Question: In Wrote A module for 8 bit barrel shifter and rotate, and it return x for outputs, i don't know how to solve it !
I should write this module with generate syntax, i uploaded picture for 4 bit barrel shifter and rotate

'''
module OneGate(input D, S, W0, output W);
wire Temp;
and (Temp, D, S);
or (W, Temp, W0);
endmodule
module Barrel_Shifter_8_bit(input [7:0]D, [7:0]S, SbarR, output [8:0]W);
integer i;
wire Temp;
wire [8:0]WW[8:0];
genvar col, row;
generate
for (row = 0; row < 8; row = row + 1) begin
for (col = 0; col < 8; col = col + 1) begin
if (col == 0) begin
assign WW[row][0] = 0;
end
if (row + col < 8)
OneGate Gates(D[row + col], S[col], WW[row][col], WW[row][col+1]);
else
OneGate Gates(D[col - ( 3 - row)] & SbarR, S[col], WW[row][col], WW[row][col+1]);
end
end
endgenerate
assign W = '{WW[0][7], WW[1][7], WW[2][7], WW[3][7], WW[4][7], WW[5][7], WW[6][7], WW[7][7], WW[8][7]};
endmodule
module Test;
reg [7:0]In = '{0, 0, 1, 1, 0, 0, 0, 0};
reg [7:0]Se = '{0, 0, 0, 0, 0, 0, 1, 0};
wire [8:0]W = '{0, 0, 0, 0, 0, 0, 0, 0, 0};
Barrel_Shifter_8_bit TempB(In, Se, 0, W);
initial begin
#10;
#50 Se = '{0, 0, 0, 0, 1, 0, 0, 0};
#50 Se = '{0, 0, 0, 0, 0, 1, 0, 0};
#50 Se = '{0, 0, 0, 0, 0, 0, 0, 1};
#50 Se = '{0, 0, 0, 0, 0, 0, 1, 0};
#50;
end
endmodule
'''
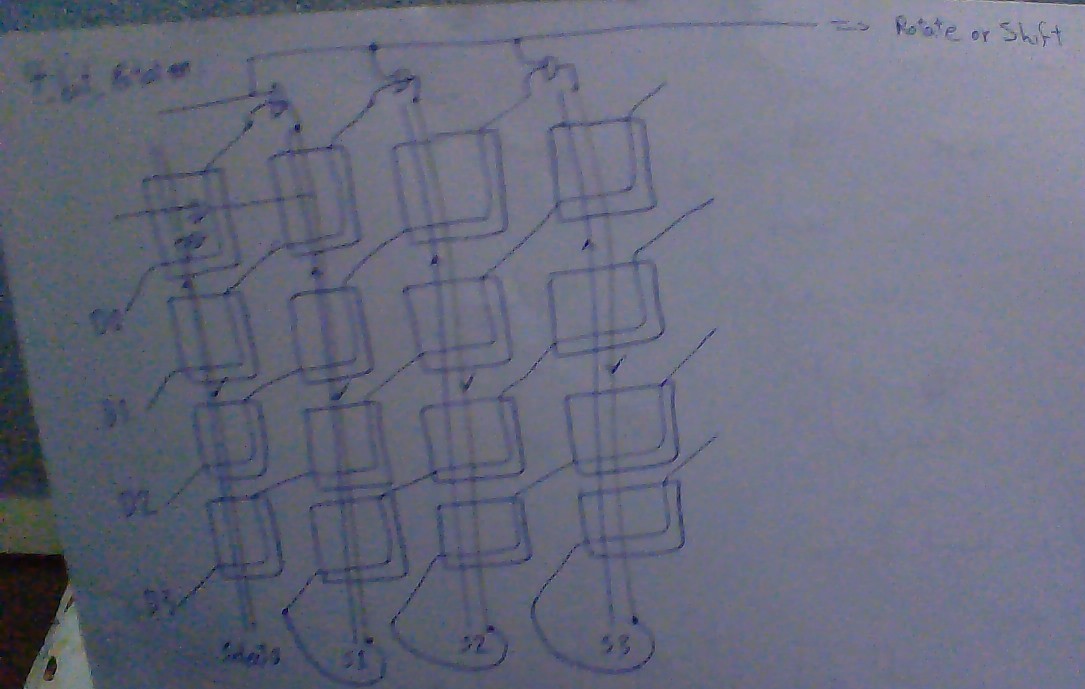
Answer: you have multiple drivers on 'W' in your testbench. Change 'wire [8:0]W = '{0, 0, 0, 0, 0, 0, 0, 0, 0};' to 'wire [8:0] W;' and you will see 1s where there where Xs.
---
Other notes:
- ''{}''Se = '{0, 0, 0, 0, 1, 0, 0, 0};''Se = 8'b0000_1000;''Se = 8'h8;'- 'input [7:0]D, [7:0]S, SbarR, output [8:0]W''SbarR''[7:0] SbarR''input [7:0] D, S, input SbarR, output [7:0] W'- 'W[8]''WW[8]''WW[*][8]''wire [7:0] W;''wire [7:0] WW [7:0];'